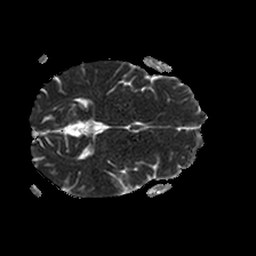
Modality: ADC
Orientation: axial
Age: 47
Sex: male
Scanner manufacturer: philips
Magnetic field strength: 1.5 T
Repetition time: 3.395 s
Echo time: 0.06922 s